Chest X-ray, PA view. Patient: 40 years old, sex M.
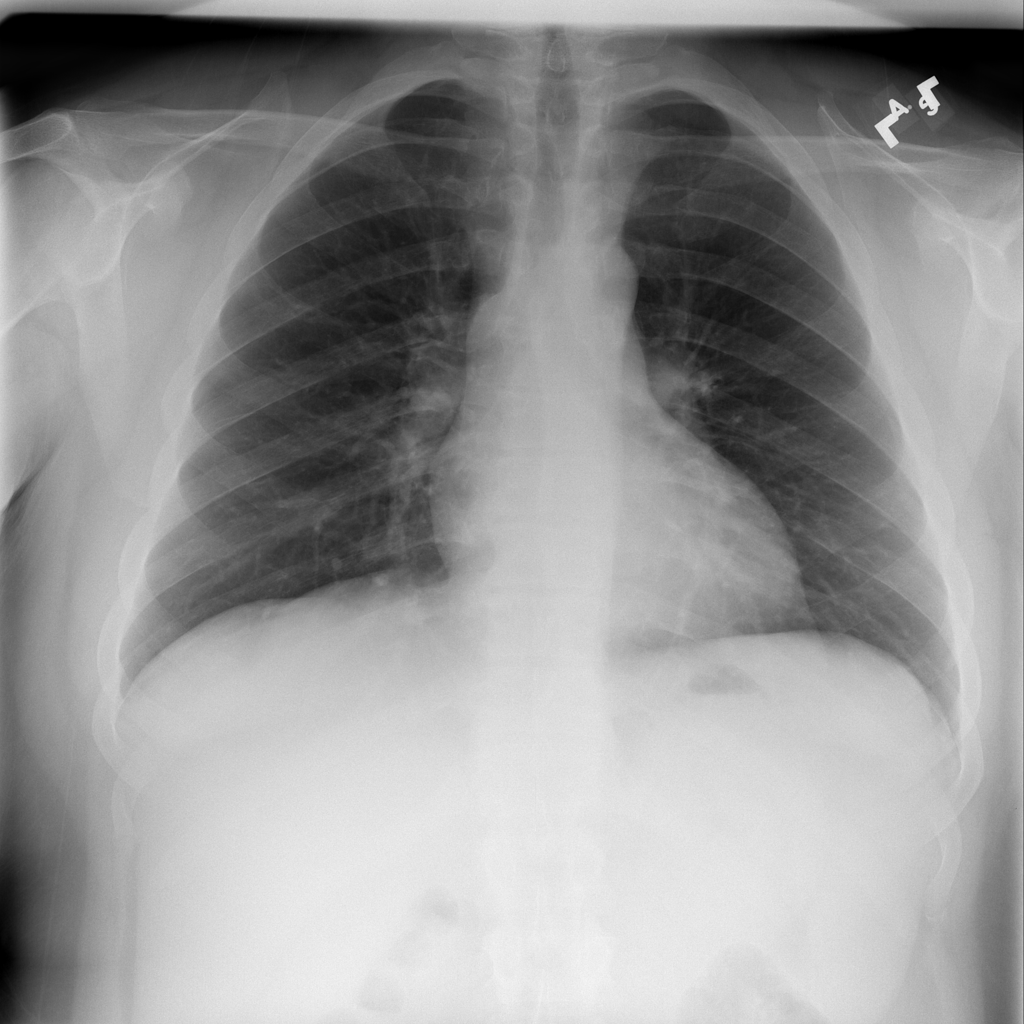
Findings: No Finding